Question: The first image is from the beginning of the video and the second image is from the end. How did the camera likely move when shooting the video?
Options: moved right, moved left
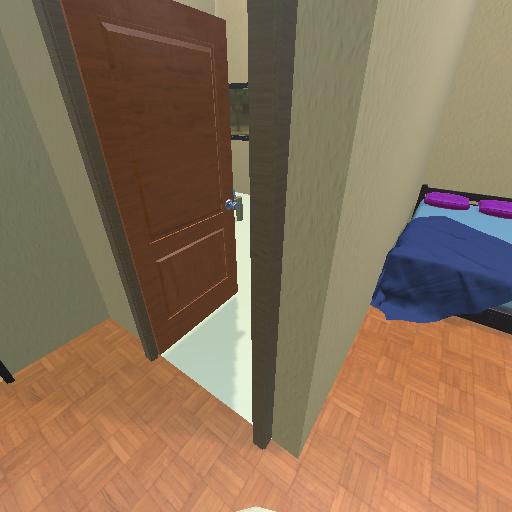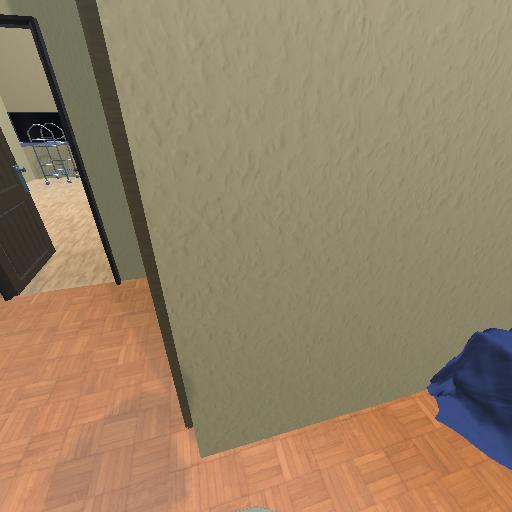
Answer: moved right